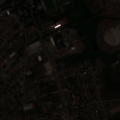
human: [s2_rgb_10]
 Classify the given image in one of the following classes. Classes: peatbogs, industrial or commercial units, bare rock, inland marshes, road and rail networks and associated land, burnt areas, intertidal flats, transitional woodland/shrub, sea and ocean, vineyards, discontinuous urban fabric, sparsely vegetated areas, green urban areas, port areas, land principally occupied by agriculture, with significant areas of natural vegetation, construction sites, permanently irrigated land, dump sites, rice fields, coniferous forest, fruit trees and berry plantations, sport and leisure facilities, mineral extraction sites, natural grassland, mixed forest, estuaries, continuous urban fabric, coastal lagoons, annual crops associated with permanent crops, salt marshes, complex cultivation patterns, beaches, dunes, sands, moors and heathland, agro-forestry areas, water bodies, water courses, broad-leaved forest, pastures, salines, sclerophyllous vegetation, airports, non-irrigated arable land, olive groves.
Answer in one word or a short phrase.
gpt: discontinuous urban fabric, industrial or commercial units, non-irrigated arable land